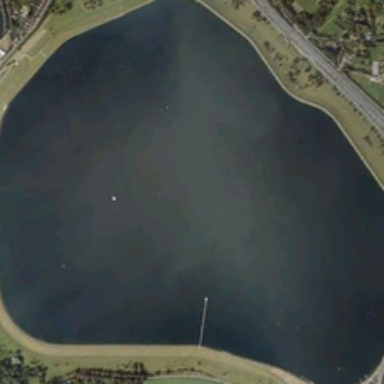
Some buildings and green trees are around an almost circle large pond .